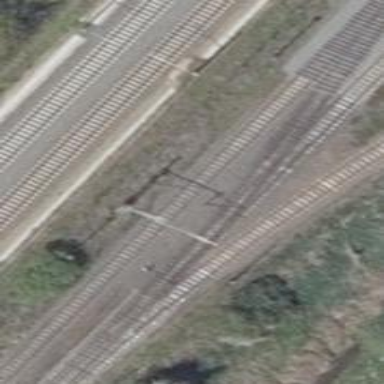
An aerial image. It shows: Railway switch.